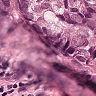
Metastatic tissue present: yes